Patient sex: F
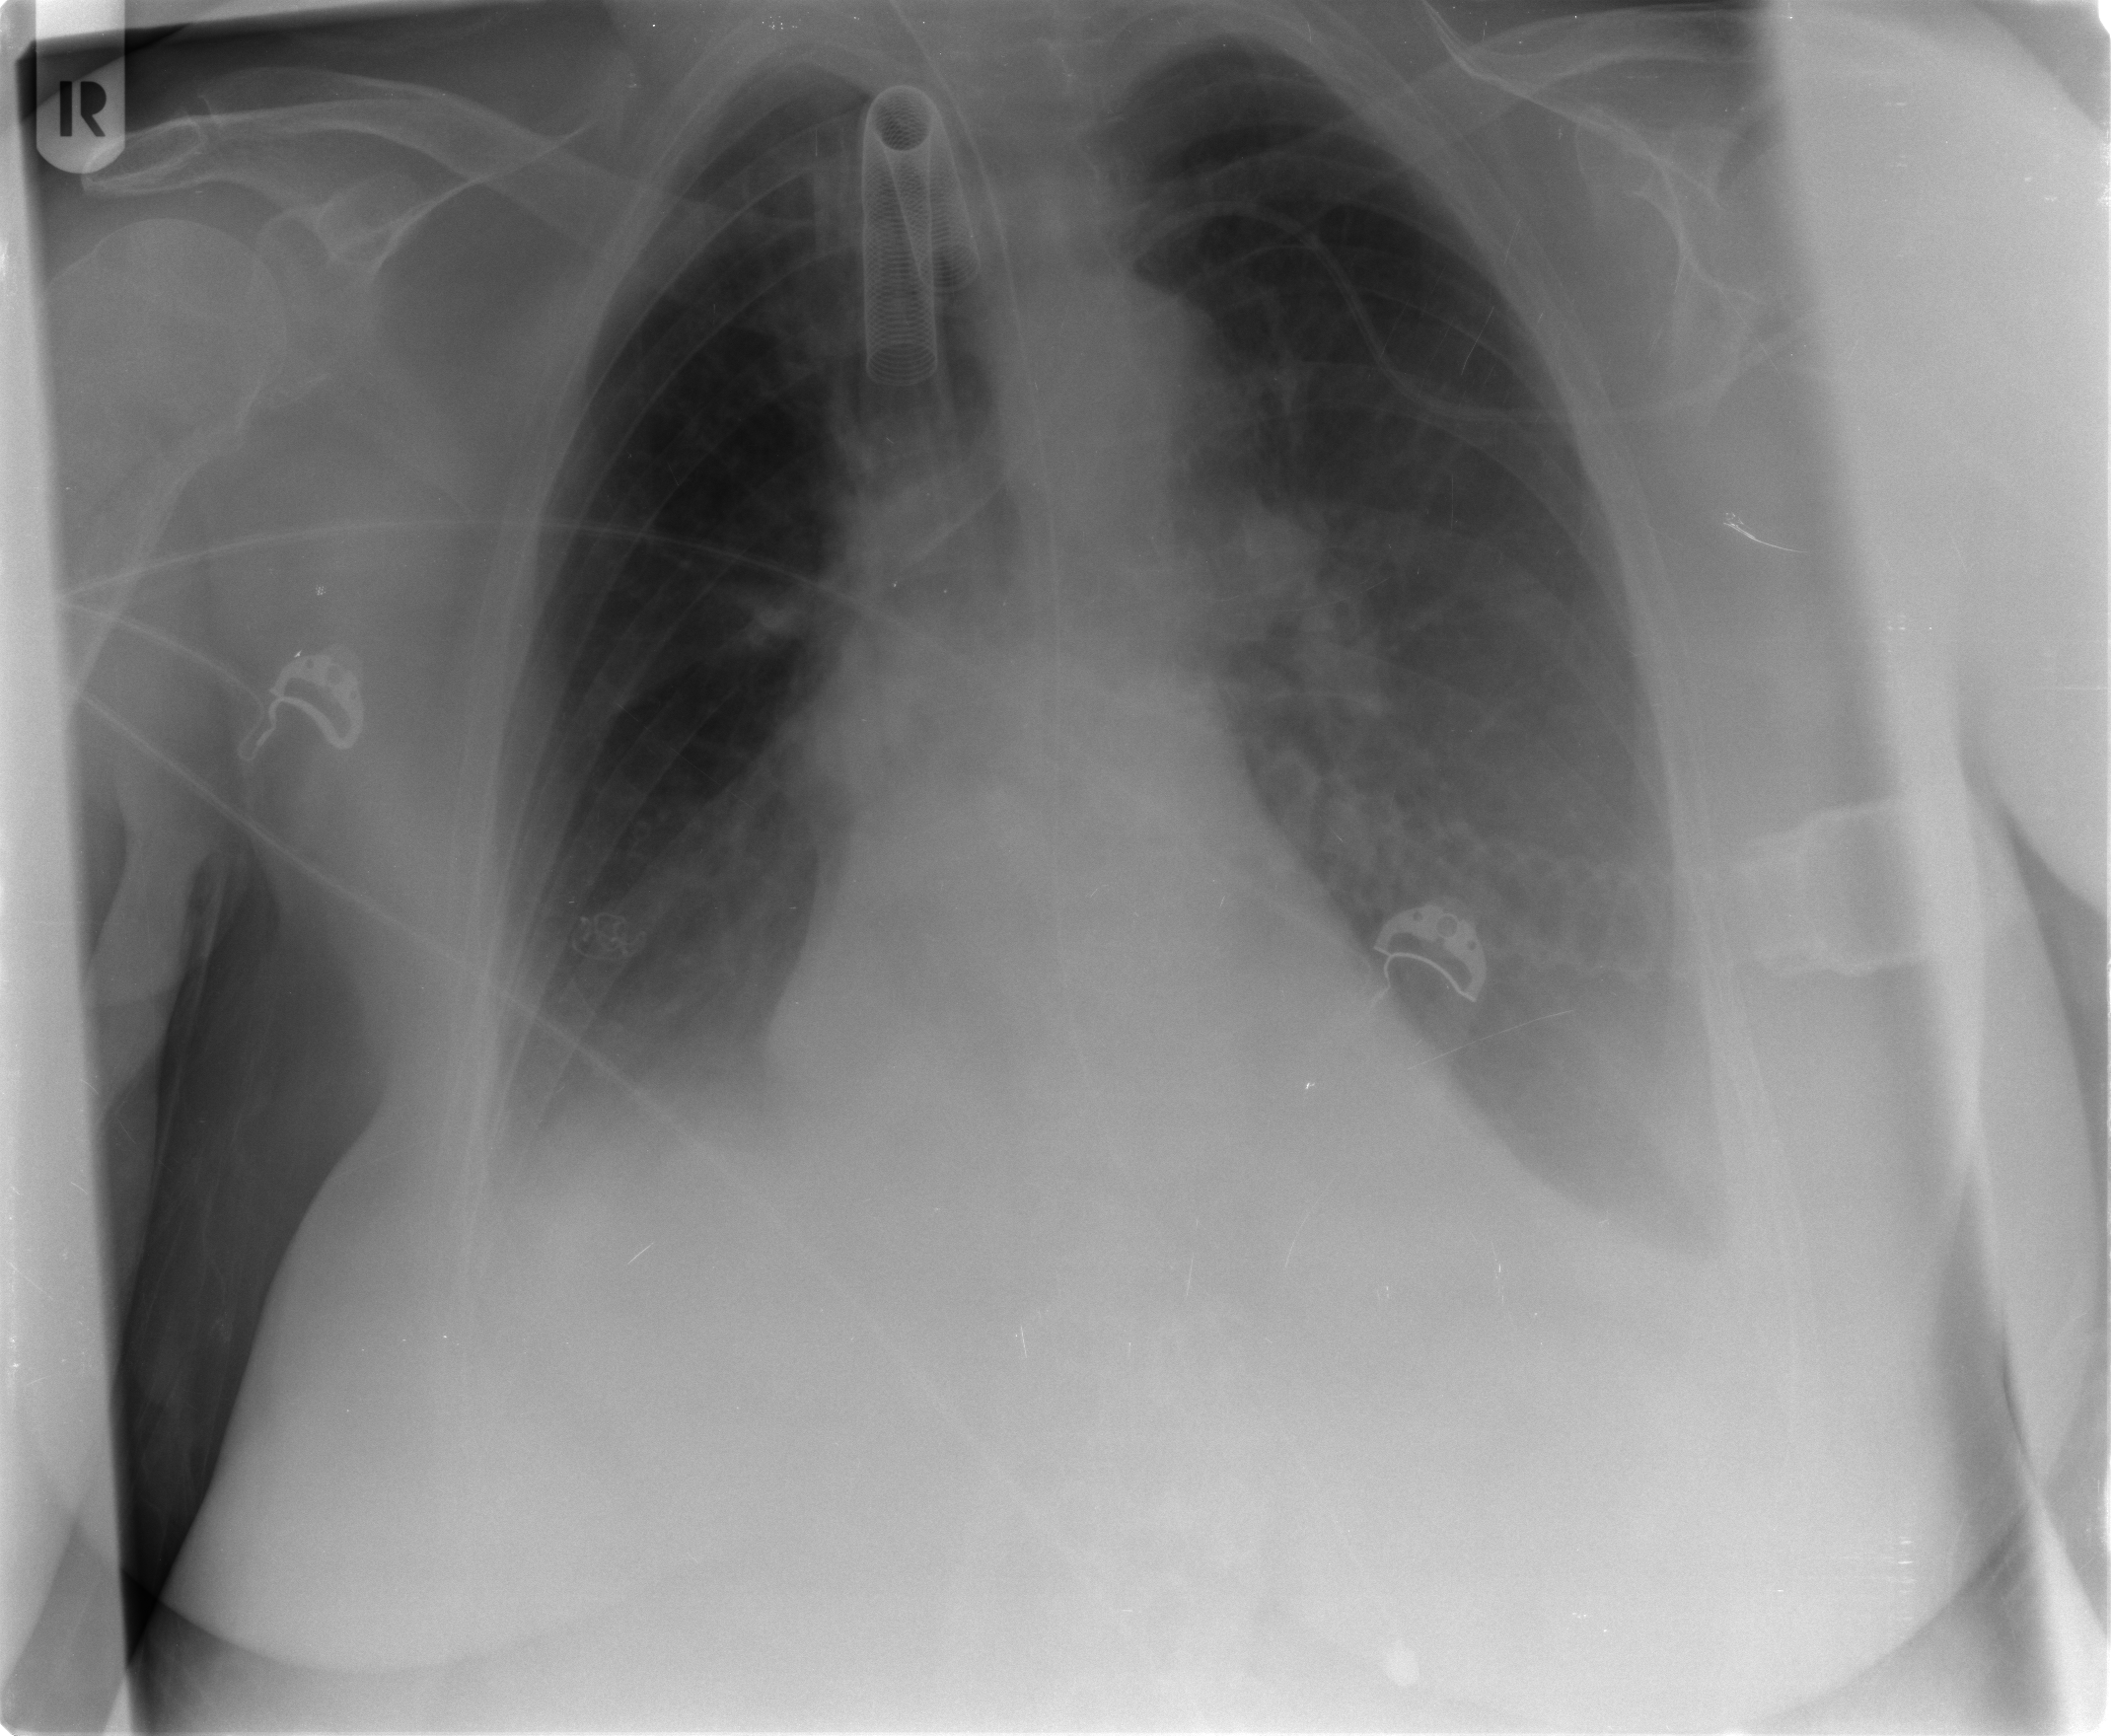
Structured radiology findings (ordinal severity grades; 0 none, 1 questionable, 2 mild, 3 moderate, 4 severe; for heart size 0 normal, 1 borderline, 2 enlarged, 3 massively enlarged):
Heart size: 0
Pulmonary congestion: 0
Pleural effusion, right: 2
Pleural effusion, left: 2
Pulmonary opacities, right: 0
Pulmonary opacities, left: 0
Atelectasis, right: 2
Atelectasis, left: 2